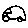
Label: car